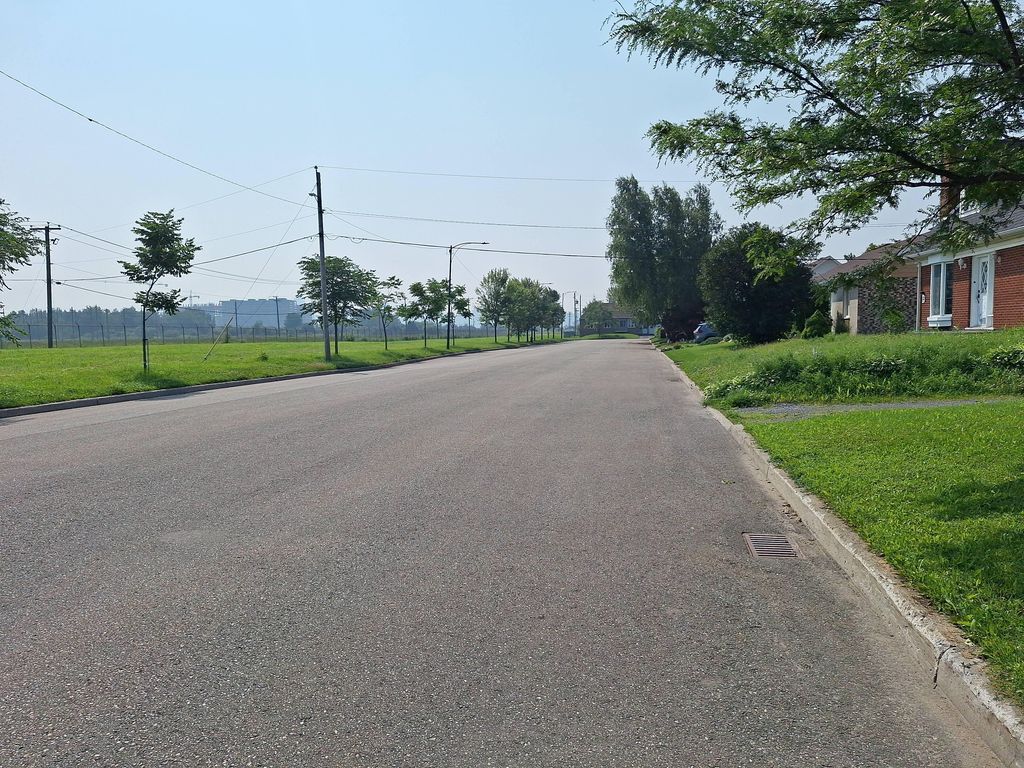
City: quebec_city